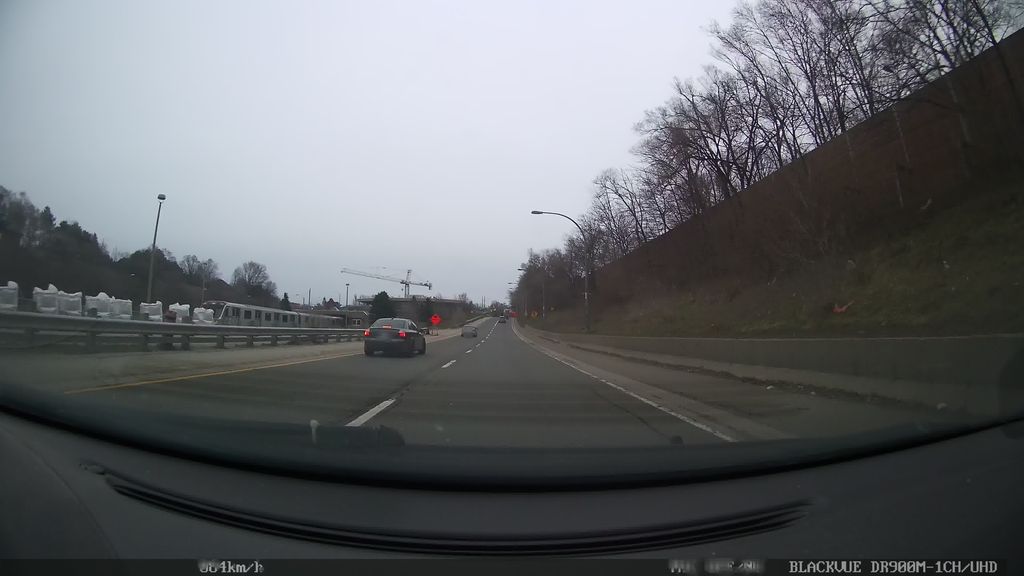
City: toronto